Question: I have been wondering if there is a way to drag and drop objects with different widths into div, so they will not impose on each other.
Let's say I have two divs and 5 objects. By div I mean something like timeline with one column for each 5 minutes. And objects are films, each film has his length, obviously. What I want is to drag these films and drop them into my timeline.
Sorry, English is not my native language. I made a picture, might help you understand my question.

P.S. I'm using ember.js, so if it has her own plugins or ways to do it, I would like to know.
Thanks!
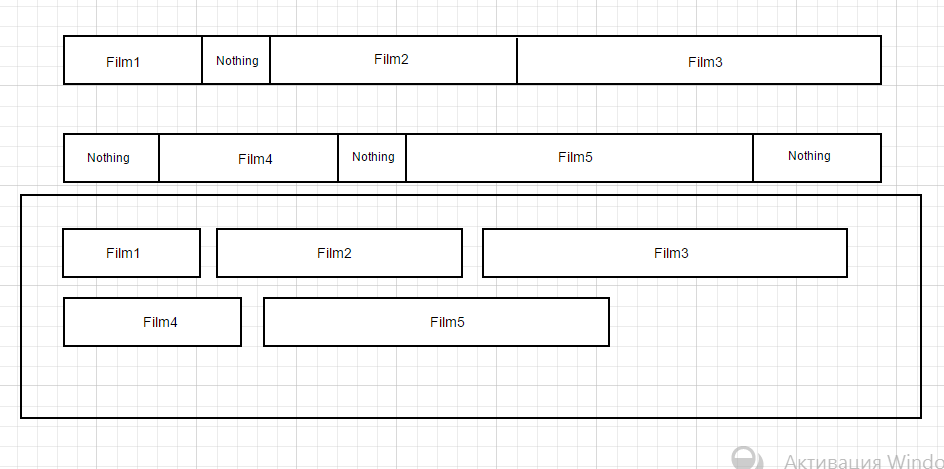
Answer: I implemented something similar in Ember.js (with some help from others) for a to do application dragging tasks back and forth. It basically comes down to a "container" type component and "task" (or film in your case) type component.
'''
App.TaskContainerComponent = Em.Component.extend({
classNames: ['col-xs-4', 'taskContainer'],
isOverdrop: false,
classNameBindings: ['isOverdrop:isOverdrop'],
setOverdropIfNotOriginator: function(event, valueToSet){
var data = JSON.parse(this.get("theData"));
if(data.stage !== this.get('stage')) {
this.set('isOverdrop', valueToSet);
}
},
dragEnter: function(event) {
this.setOverdropIfNotOriginator(event, true);
},
dragLeave: function(event){
this.setOverdropIfNotOriginator(event, false);
},
dragOver: function(event){
event.preventDefault();
},
drop: function(event) {
var data = JSON.parse(event.dataTransfer.getData('text/data'));
if(data.stage === this.get('stage')) return;
// from: data.stage, to: this.get('stage')
this.sendAction('action', data.id, data.stage, this.get('stage'));
this.set('isOverdrop', false);
}
});
App.DragTaskComponent = Em.Component.extend({
dragStart: function(event) {
var data = { id: this.get('task.id'), stage: this.get('stage')};
event.dataTransfer.setData('text/data', JSON.stringify(data));
this.set("theData", JSON.stringify(data));
}
});
'''
The working solution (<URL> is a little dated as it's using Ember.js 1.5, but I believe the main concepts still hold true.
See the original question on SO - <URL>